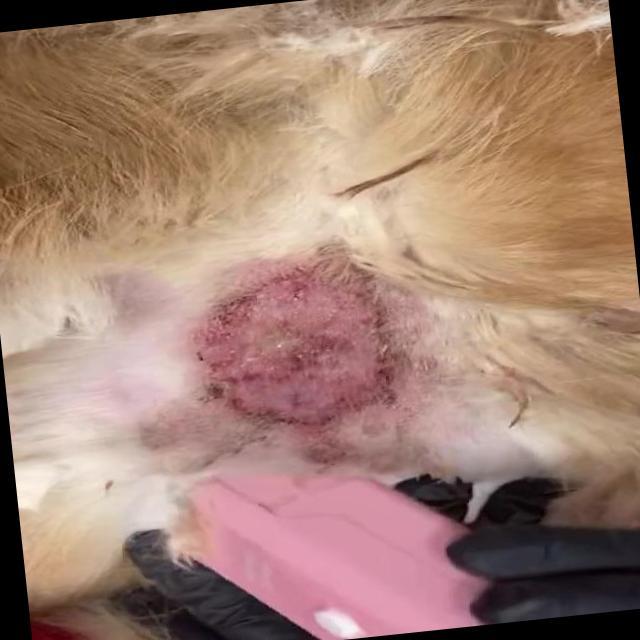
Canine dermatitis — inflammation of the skin presenting with erythema, pruritus, papules, and excoriation. May be allergic, contact, or atopic in origin.